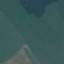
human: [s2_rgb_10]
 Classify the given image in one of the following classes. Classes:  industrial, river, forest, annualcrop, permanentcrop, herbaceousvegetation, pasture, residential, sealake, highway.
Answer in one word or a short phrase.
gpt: Pasture